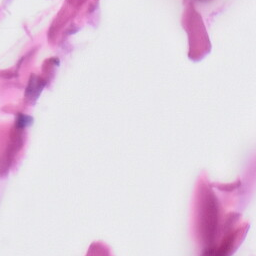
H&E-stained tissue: Skin